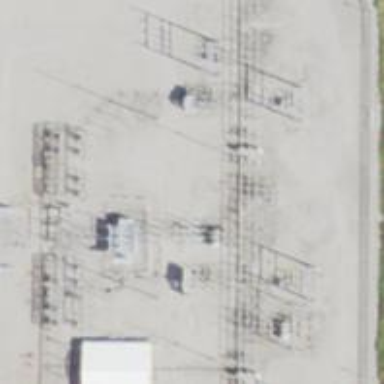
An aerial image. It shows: Switch used for power control.